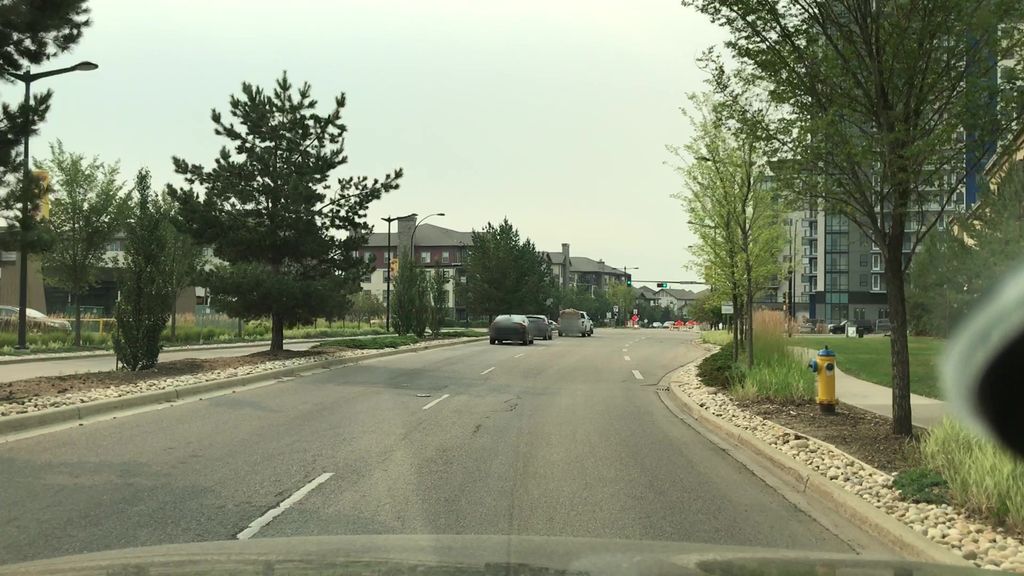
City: edmonton